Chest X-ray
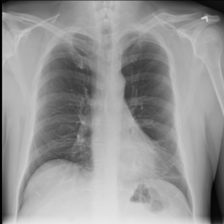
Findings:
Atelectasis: negative
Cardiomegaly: negative
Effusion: negative
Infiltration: negative
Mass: negative
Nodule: negative
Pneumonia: negative
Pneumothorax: negative
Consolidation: negative
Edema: negative
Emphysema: negative
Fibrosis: positive
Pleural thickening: negative
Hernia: negative